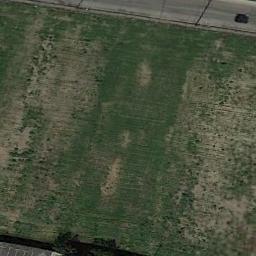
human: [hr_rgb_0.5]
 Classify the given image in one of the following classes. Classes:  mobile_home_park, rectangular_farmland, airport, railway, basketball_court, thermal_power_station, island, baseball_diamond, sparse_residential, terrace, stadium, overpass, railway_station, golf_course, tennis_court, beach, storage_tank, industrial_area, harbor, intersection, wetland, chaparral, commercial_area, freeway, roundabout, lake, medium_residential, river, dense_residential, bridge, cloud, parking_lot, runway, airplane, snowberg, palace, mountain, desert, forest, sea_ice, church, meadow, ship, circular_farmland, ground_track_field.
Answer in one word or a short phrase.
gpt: meadow